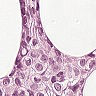
Metastatic tissue present: yes